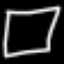
Label: square